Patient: sex M, age 35
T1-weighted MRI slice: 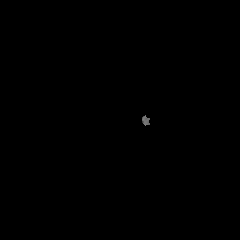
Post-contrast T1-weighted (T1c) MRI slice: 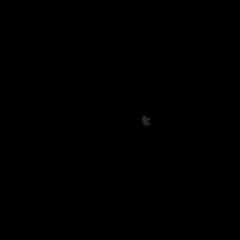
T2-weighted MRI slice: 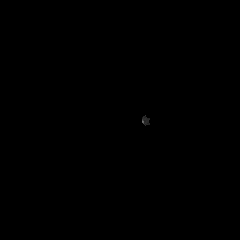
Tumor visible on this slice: no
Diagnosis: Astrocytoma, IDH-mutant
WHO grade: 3